Interaction volume radius: 5 \u00c5
Interaction volume height: 10 \u00c5
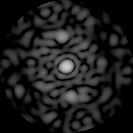
Disorder parameter: 0.8038